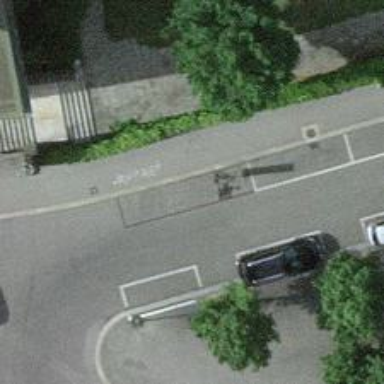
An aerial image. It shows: Bicycle rental facility.